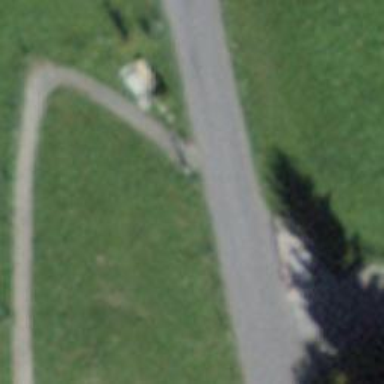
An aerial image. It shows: Gate.